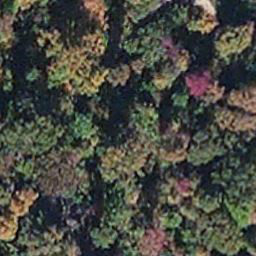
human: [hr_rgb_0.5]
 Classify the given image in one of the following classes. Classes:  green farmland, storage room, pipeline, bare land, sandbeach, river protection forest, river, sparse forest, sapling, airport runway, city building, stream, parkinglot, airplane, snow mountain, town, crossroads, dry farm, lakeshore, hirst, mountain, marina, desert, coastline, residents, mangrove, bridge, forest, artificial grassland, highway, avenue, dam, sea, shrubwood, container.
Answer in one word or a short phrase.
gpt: mangrove